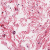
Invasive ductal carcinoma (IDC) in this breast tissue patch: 0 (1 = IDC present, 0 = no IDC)